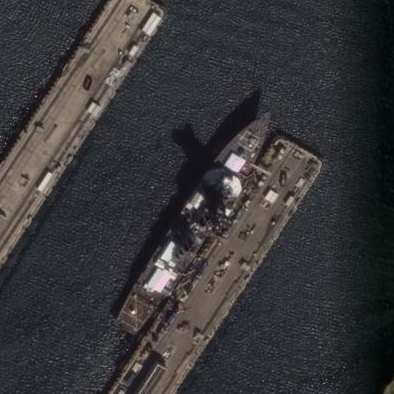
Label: Arleigh_Burke-class_destroyer